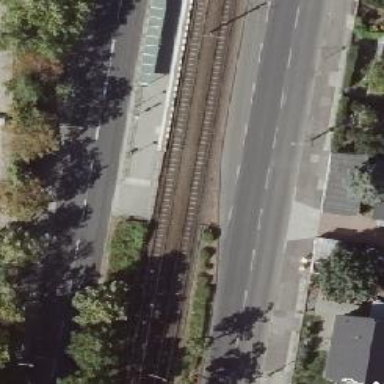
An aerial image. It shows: Tram stop position for public transport.